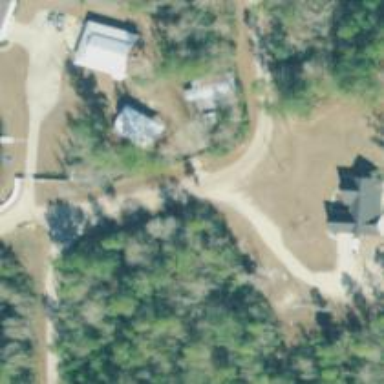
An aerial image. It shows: Driveway.